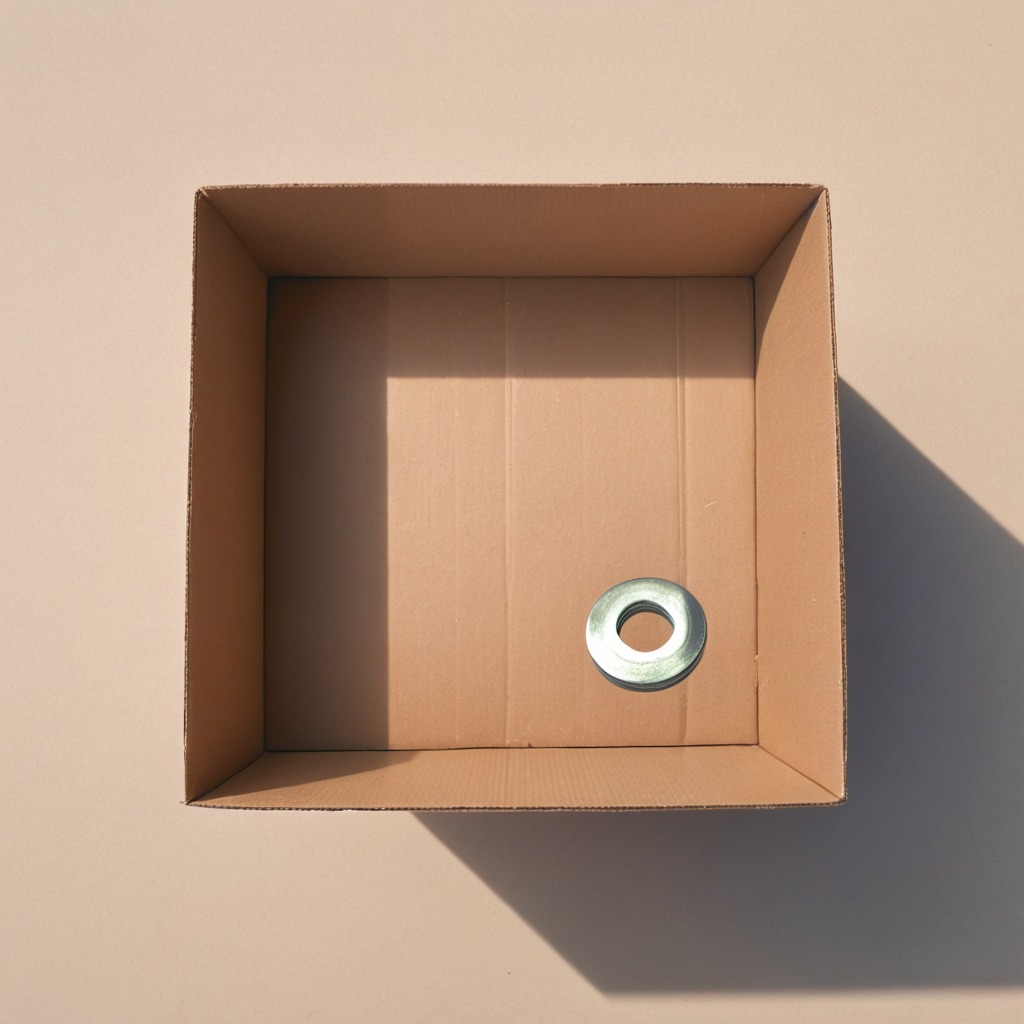
A flat metal washer is lying on a clean dry cardboard box surface in an outdoor workshop during daytime bright natural light soft shadows slightly creased but